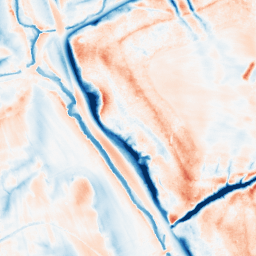
Category: classical
Decomposition family: gaussian_anisotropic
Decomposition parameters: sigma_x: 10
sigma_y: 5
Upsampling method: sinc_hamming
Upsampling parameters: scale: 2
kernel_size: 8
Upsampling scale: 2